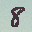
Label: 8